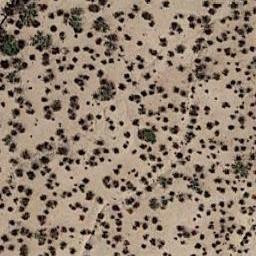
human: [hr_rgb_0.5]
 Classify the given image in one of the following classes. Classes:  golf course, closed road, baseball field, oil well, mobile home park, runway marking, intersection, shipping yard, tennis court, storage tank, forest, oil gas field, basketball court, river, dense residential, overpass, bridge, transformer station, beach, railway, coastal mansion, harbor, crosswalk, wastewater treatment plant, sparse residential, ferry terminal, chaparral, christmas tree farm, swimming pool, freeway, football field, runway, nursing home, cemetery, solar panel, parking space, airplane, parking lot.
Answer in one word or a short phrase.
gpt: chaparral